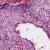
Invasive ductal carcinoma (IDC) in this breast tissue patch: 0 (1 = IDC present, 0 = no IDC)